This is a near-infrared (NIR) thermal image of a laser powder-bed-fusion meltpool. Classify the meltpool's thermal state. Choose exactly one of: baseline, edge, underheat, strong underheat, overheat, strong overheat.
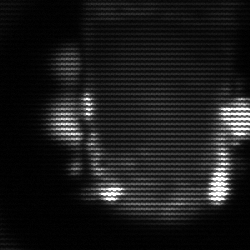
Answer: baseline